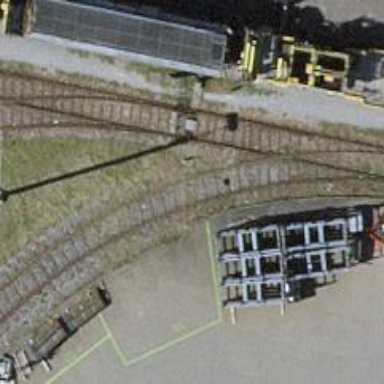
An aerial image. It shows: Railway switch.